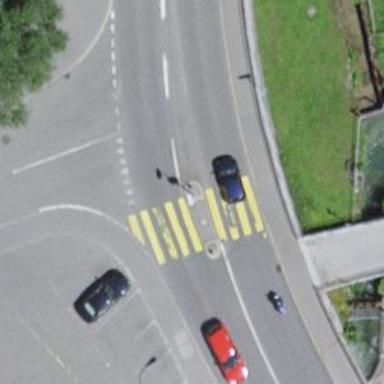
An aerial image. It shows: Uncontrolled crossing with traffic island.